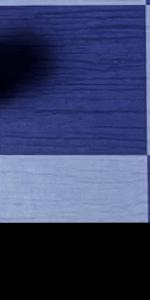
Label: Empty